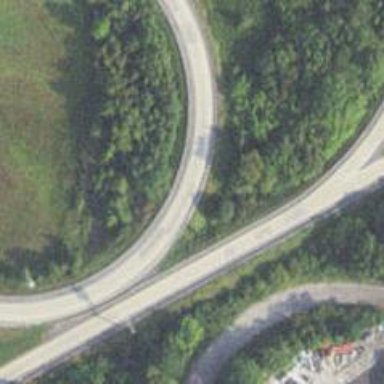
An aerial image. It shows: Motorway link.